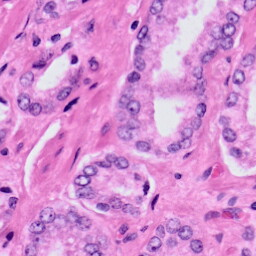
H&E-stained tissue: Prostate